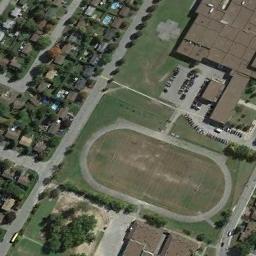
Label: ground_track_field